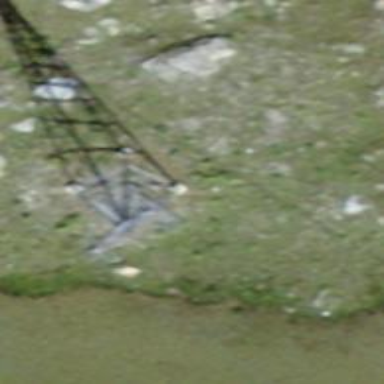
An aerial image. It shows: Pylon for aerialway.